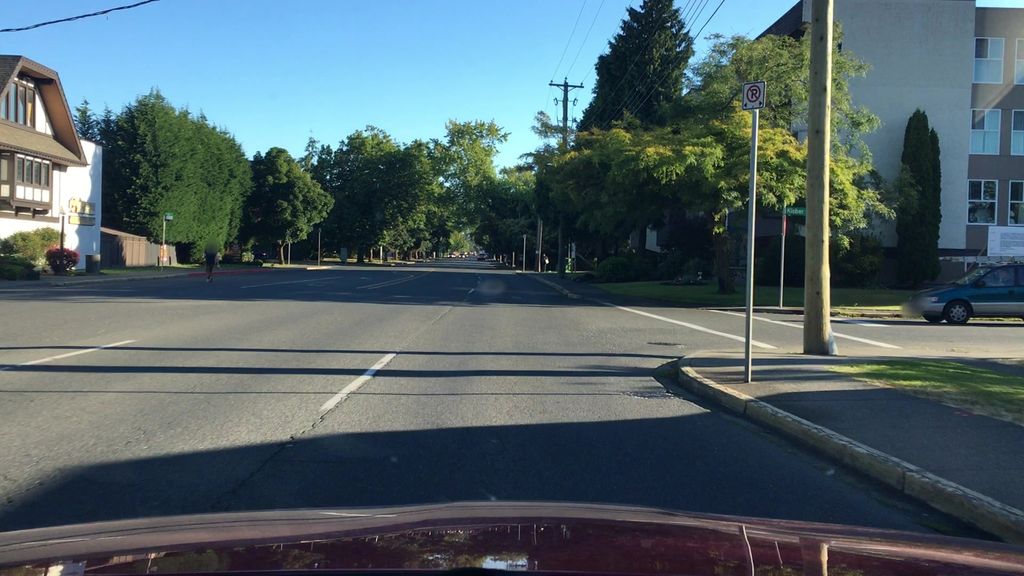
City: victoria